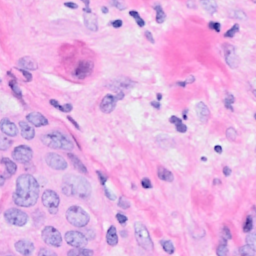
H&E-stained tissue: Breast